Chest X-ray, PA view. Patient: 43 years old, sex F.
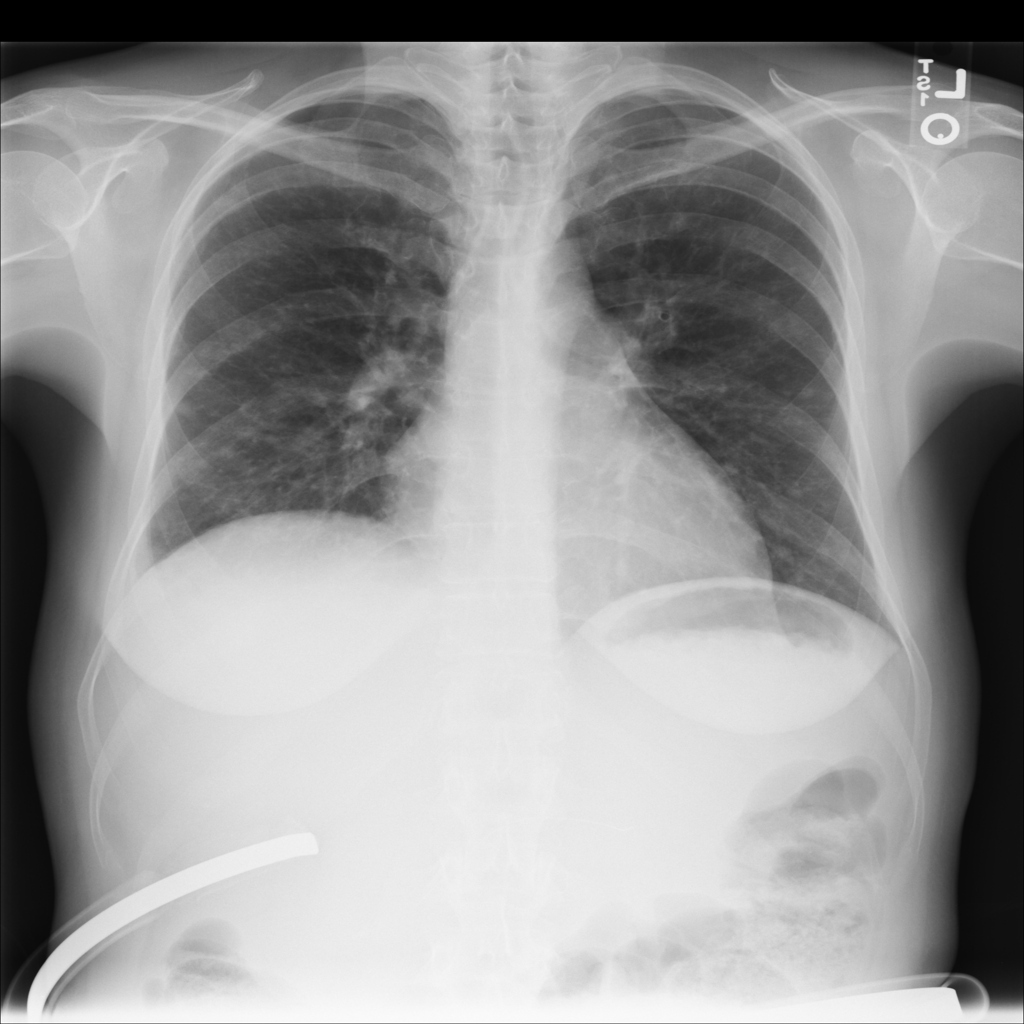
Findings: No Finding